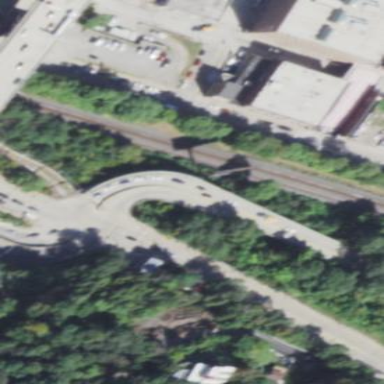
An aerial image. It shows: Man-made viaduct bridge.